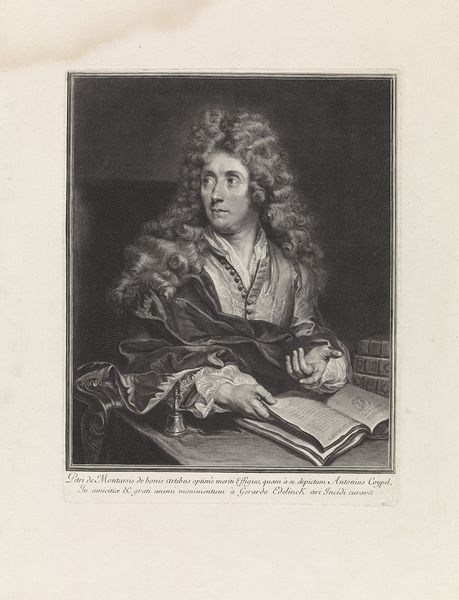
Titel: Portret van Pierre de Montarsis
Künstler: Gerard Edelinck
Standort: Amsterdam
Institution: Rijksmuseum
Schlagwörter: homme, blanc, noir, riche, cheveux, classique, encre, livre, perruque, écrivain, juge, noble, auteur